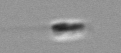
Label: flagellate_morphotype3